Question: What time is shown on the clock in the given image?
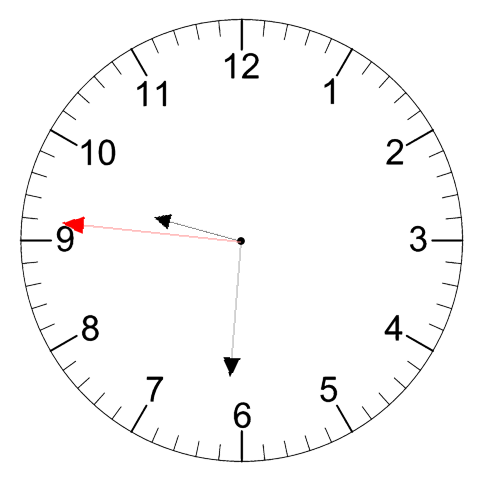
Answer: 09:30:46